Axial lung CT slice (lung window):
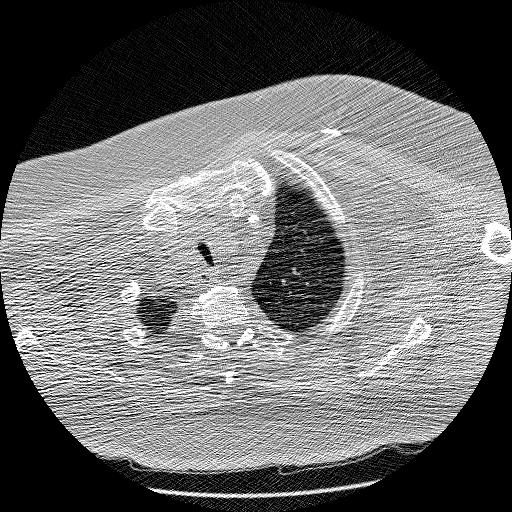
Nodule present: no